Question: In the <URL> it's suggested that images should be scaled using the 3:4:6:8 scaling ratio, from ldpi to xhdpi.
And <URL> suggest that this has been expanded with 12 when xxhdpi was announced, so that the scaling ratio is 3:4:6:8:12 from ldpi to xxhdpi.
So accordingly this would be how you would scale graphics for Android:

Just want to be 100% sure that this is the correct way to scale on Android? It's puzzling to me that you have scale by different factors.
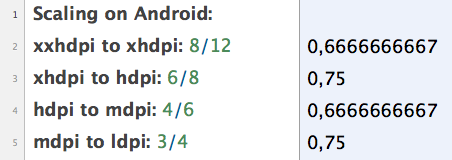
Answer: Yes that's correct. Note that if you go 2 steps, you will always have a scaling factor of 2. The reason for different factors is to make the factors in between nice rational numbers.
Rational scaling factors with small numerator and denominator help to reduce scaling artifacts due to aliasing.